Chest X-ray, PA view. Patient: 65 years old, sex F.
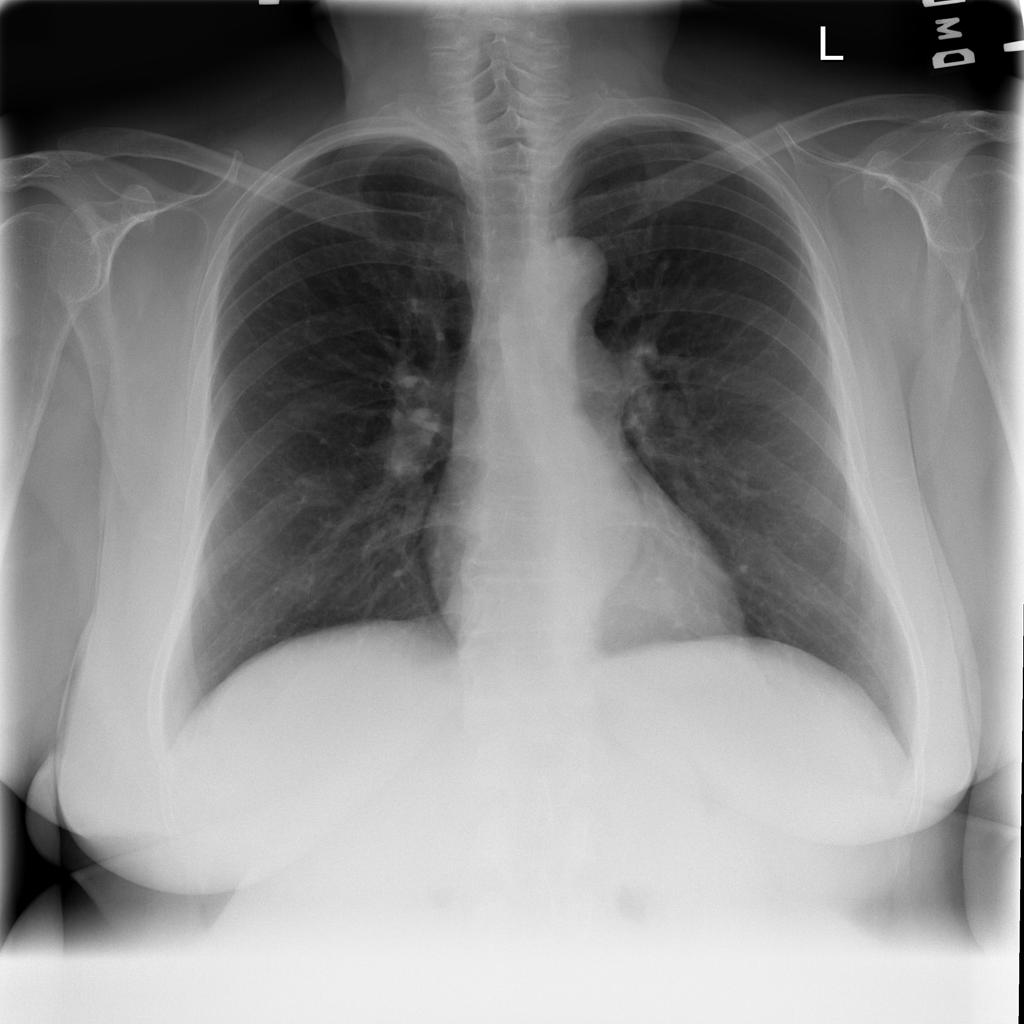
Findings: No Finding